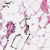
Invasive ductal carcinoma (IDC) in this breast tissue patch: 0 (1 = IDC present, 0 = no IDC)